Field crop: maize
Growth stage: 2
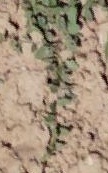
Species: convolvulus